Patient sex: M
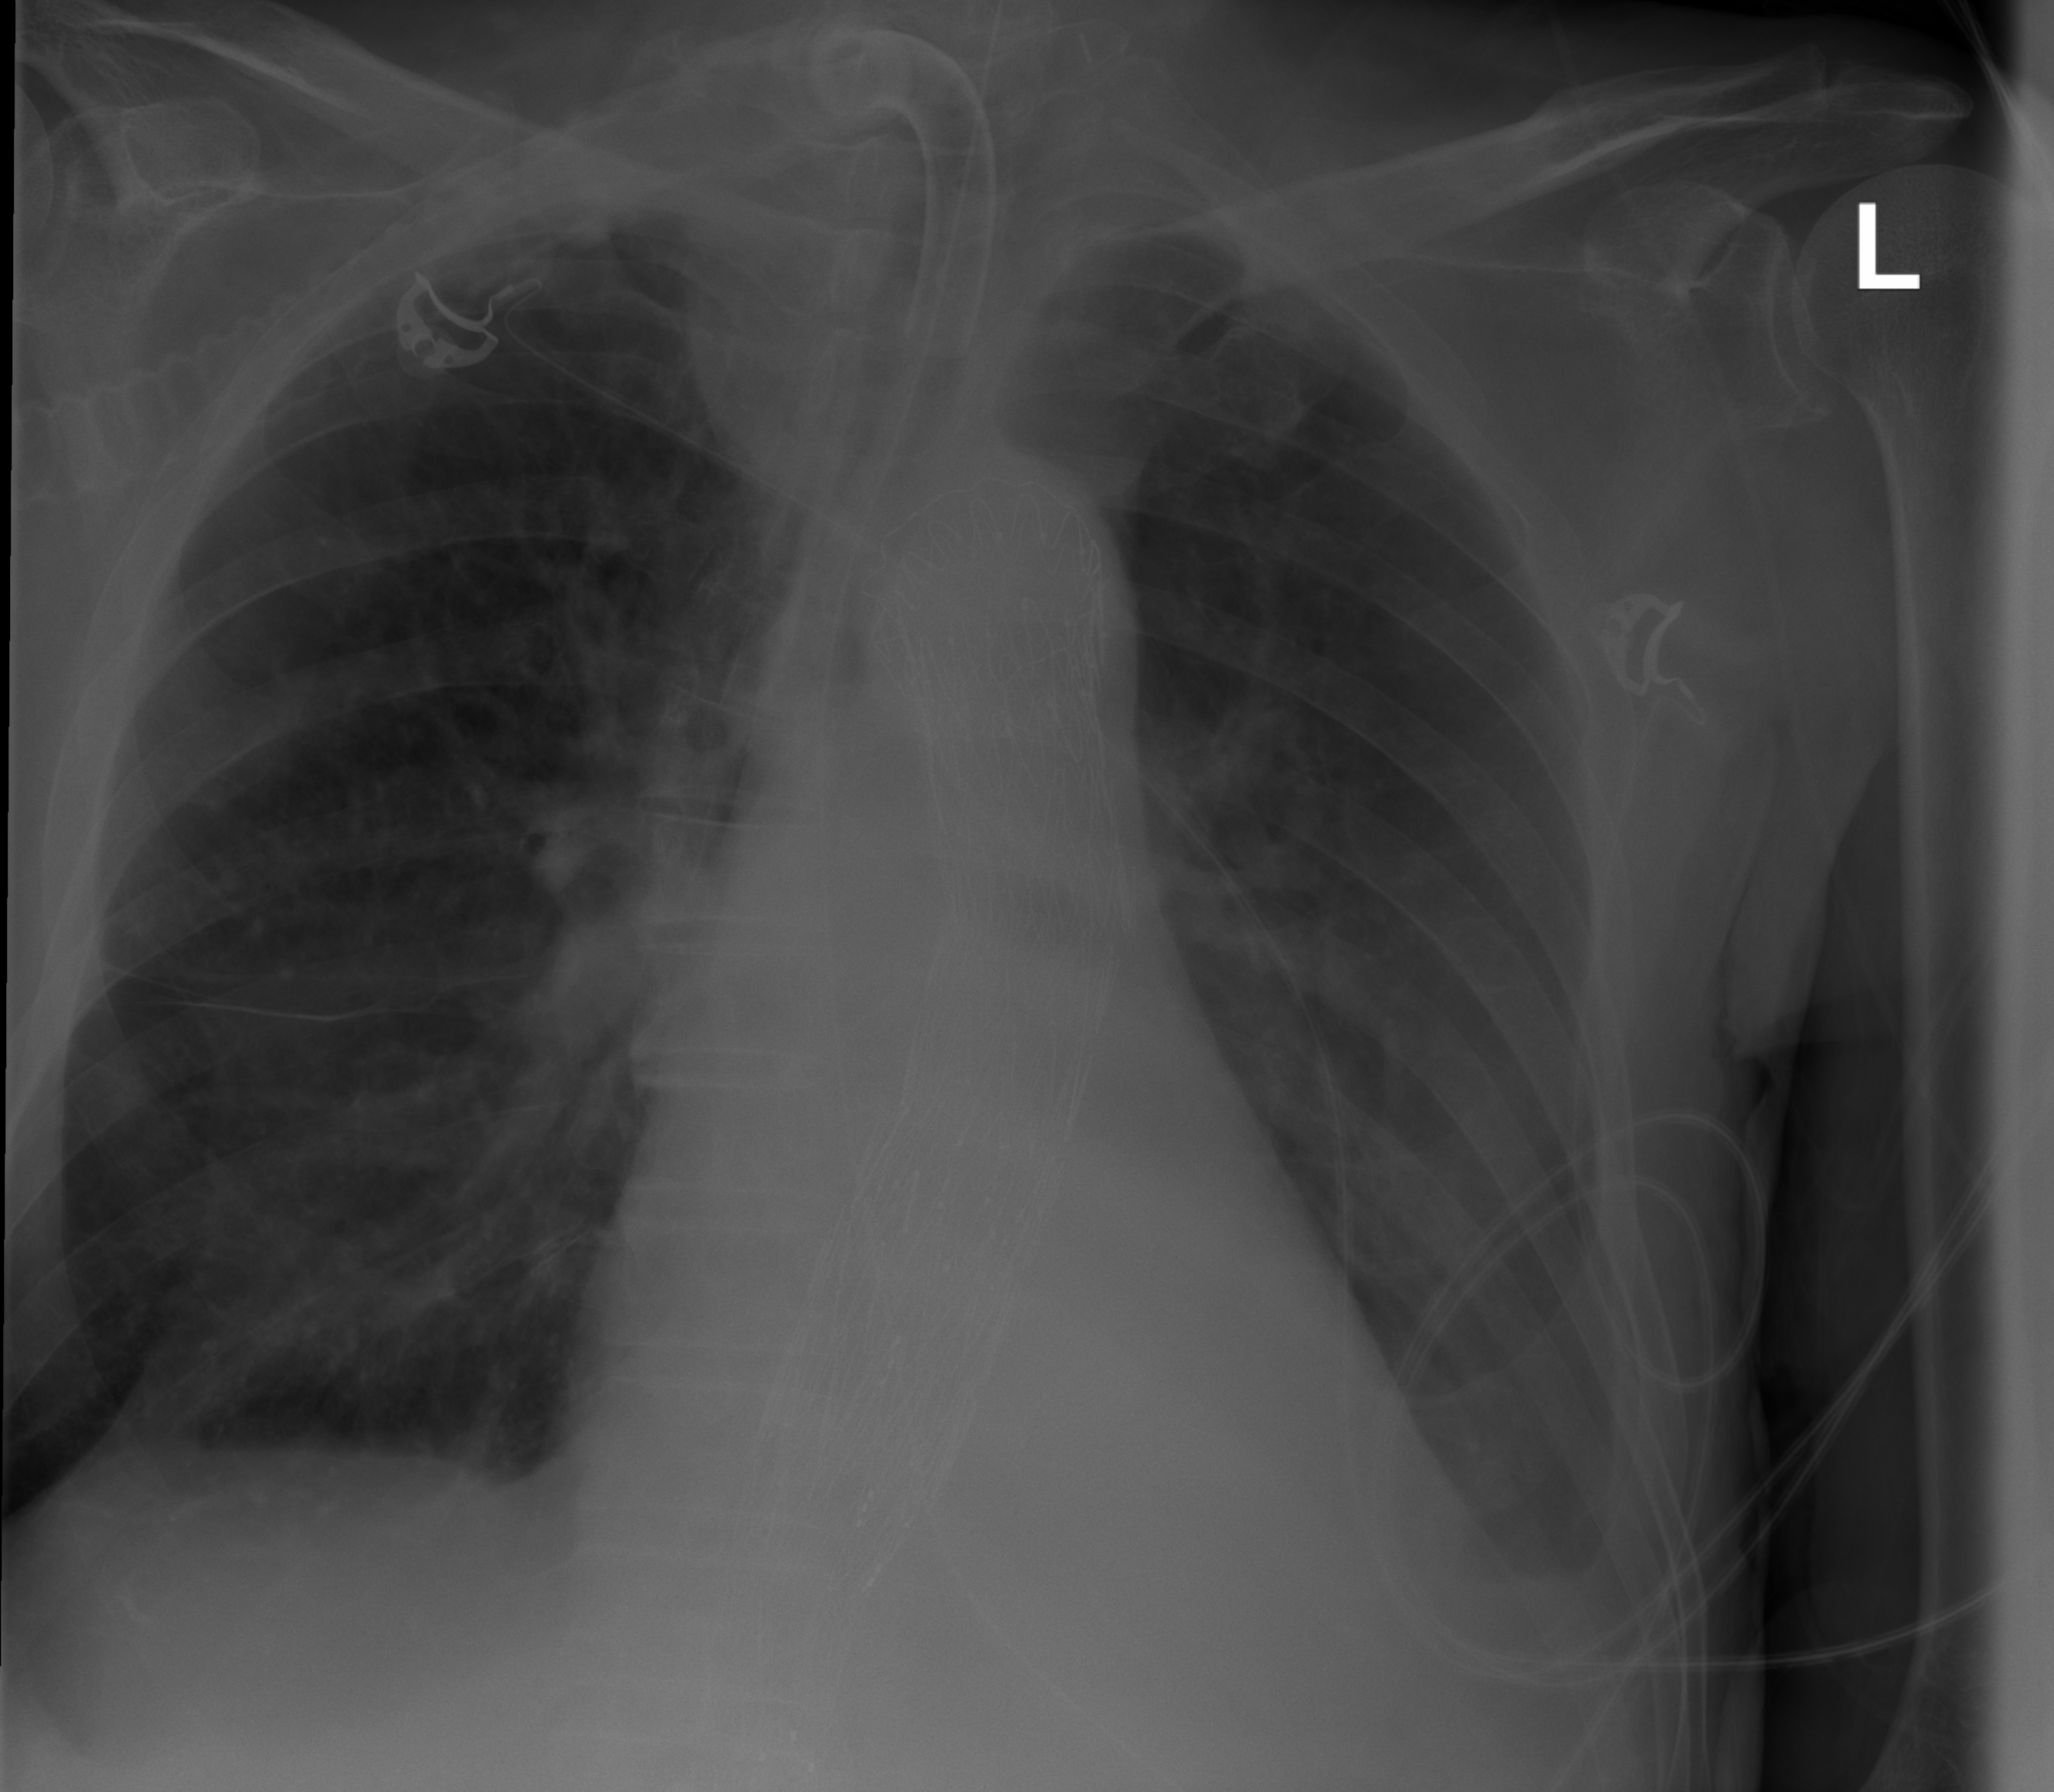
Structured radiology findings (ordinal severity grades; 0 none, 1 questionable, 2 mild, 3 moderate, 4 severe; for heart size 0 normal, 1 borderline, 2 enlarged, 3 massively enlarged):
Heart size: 1
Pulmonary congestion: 0
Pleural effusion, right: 0
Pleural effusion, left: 2
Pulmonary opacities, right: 0
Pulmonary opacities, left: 0
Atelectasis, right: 0
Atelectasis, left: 2